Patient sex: M
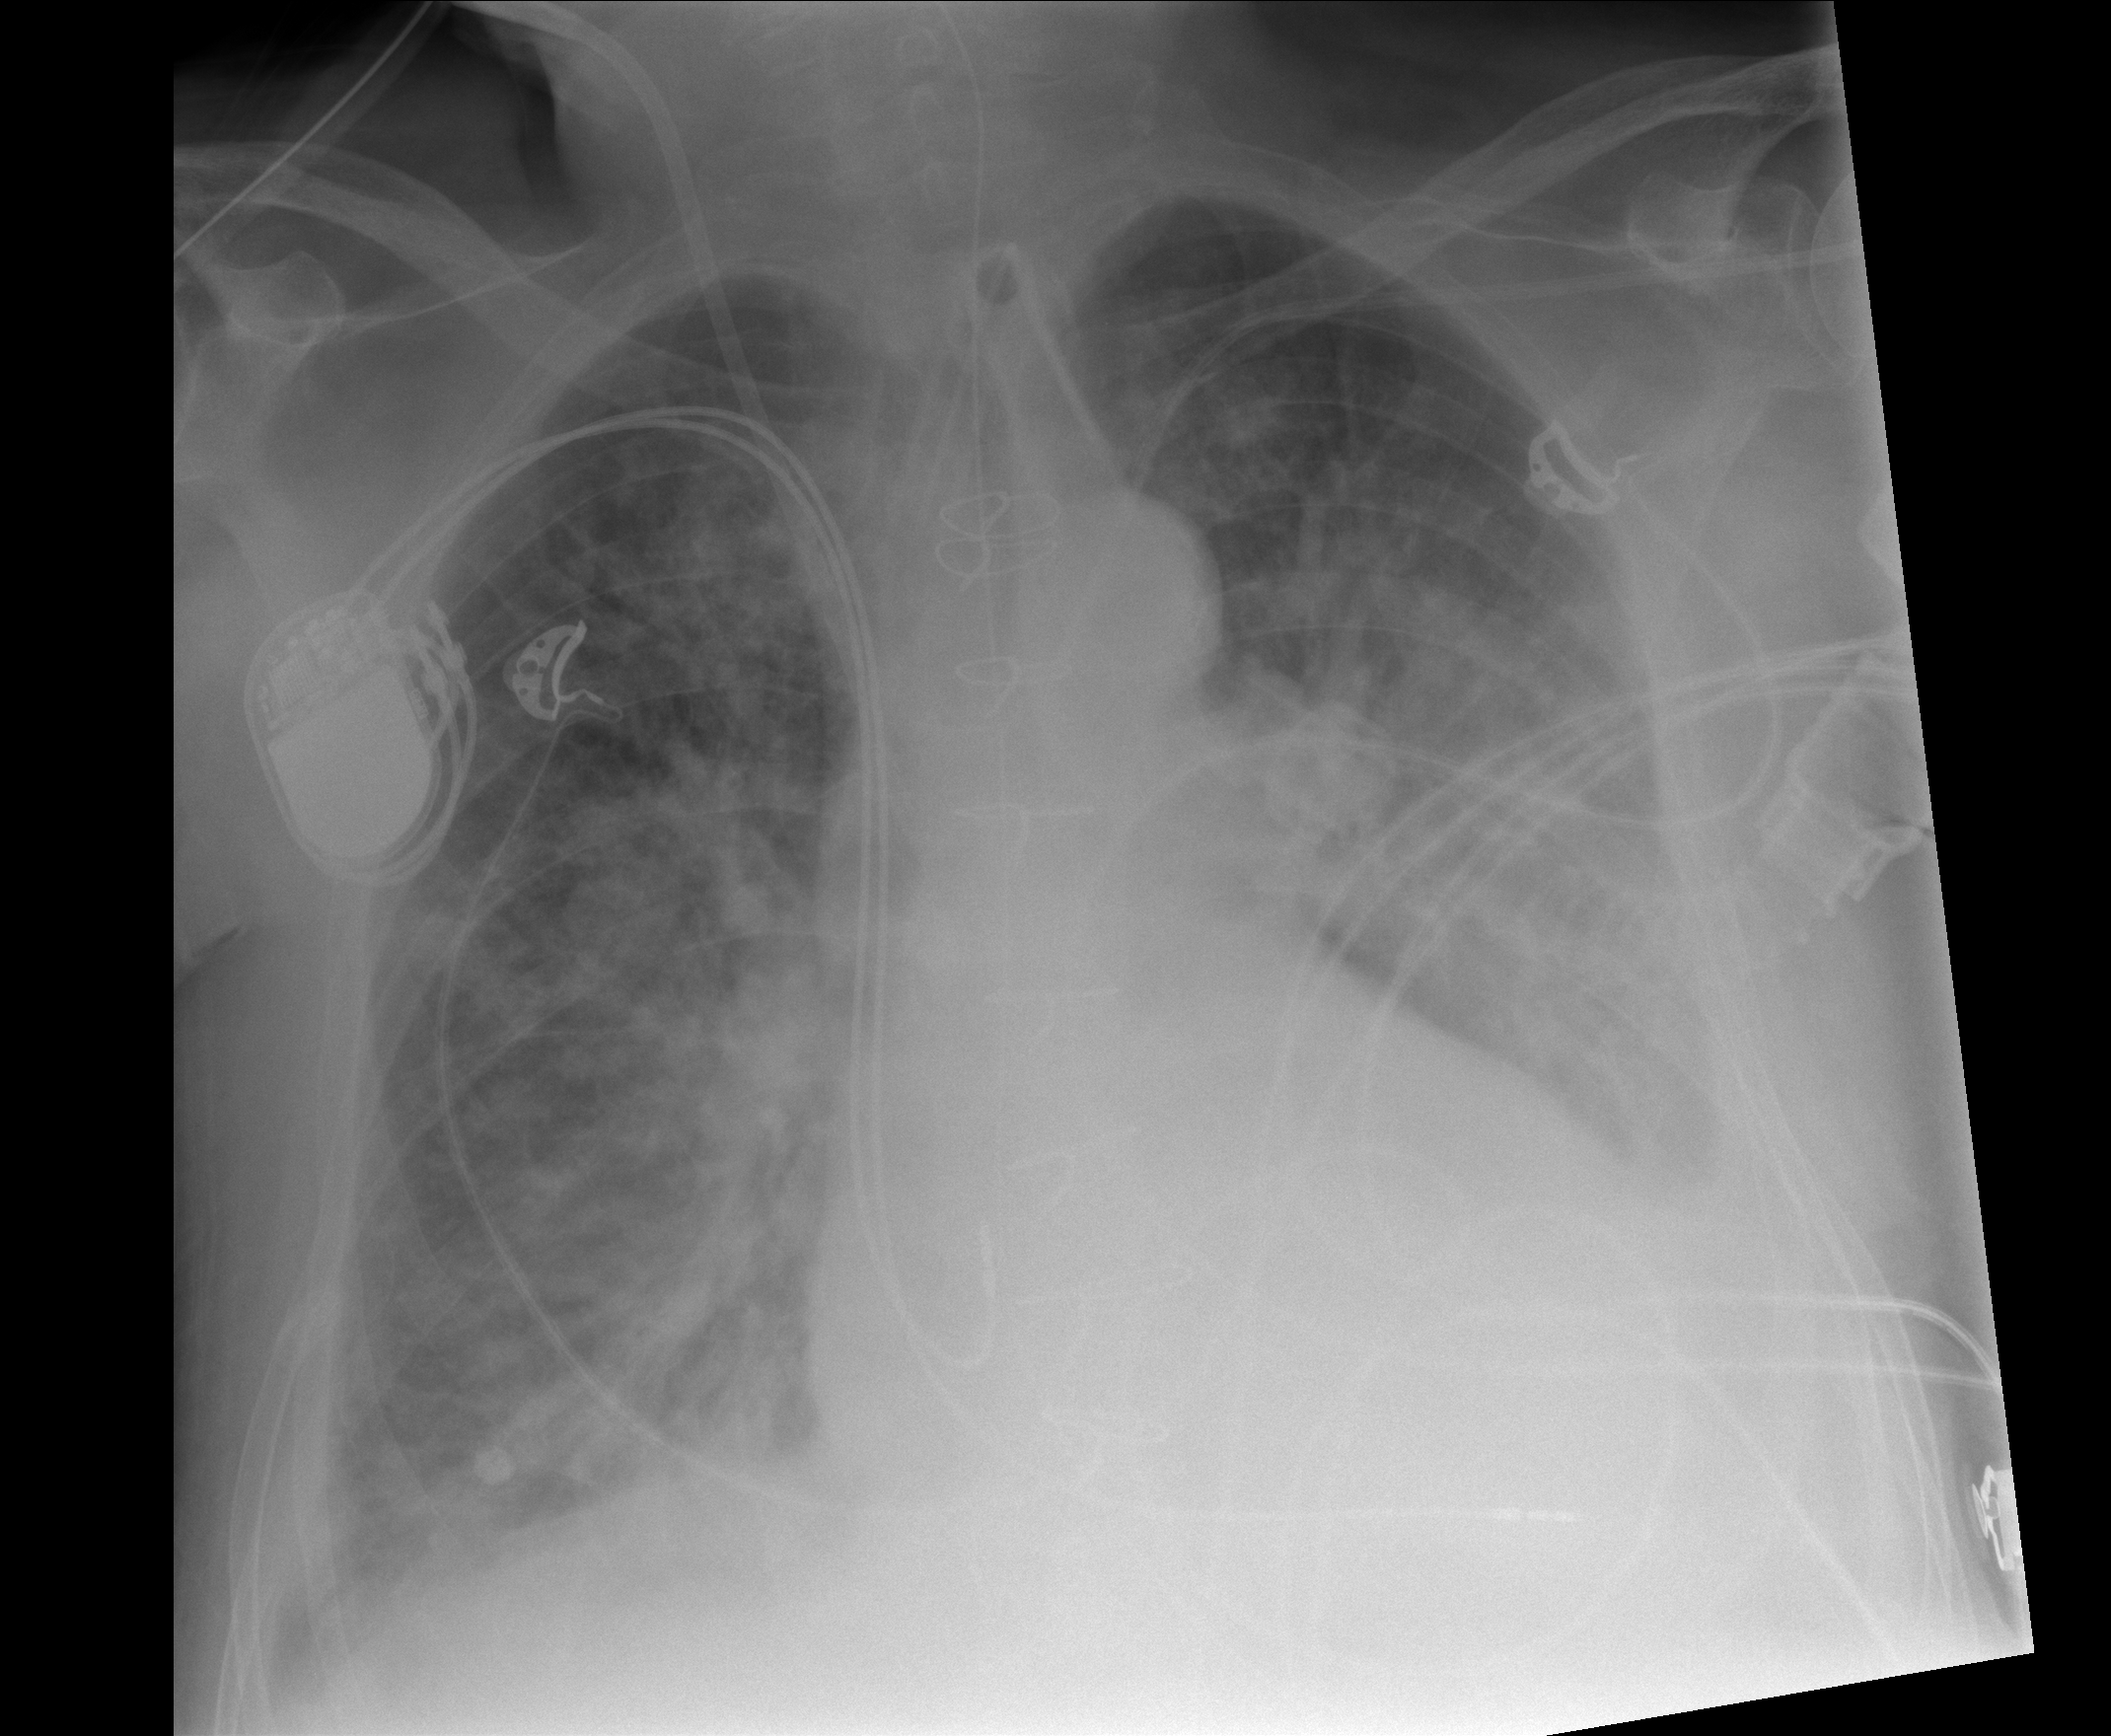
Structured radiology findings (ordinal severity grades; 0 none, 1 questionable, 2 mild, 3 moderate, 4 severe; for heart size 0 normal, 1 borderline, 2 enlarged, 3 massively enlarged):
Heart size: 0
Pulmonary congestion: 3
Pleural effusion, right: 2
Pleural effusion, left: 3
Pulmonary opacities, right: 3
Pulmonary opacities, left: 3
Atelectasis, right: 3
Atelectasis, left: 3